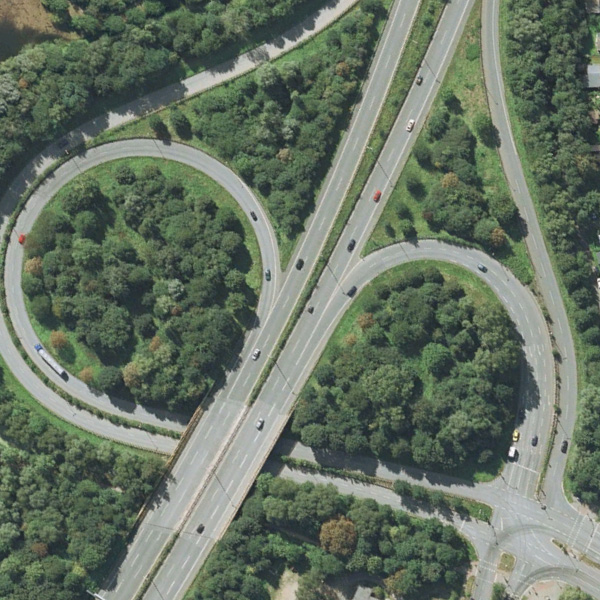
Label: Viaduct